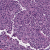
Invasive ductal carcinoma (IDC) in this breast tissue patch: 1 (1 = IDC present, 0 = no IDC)